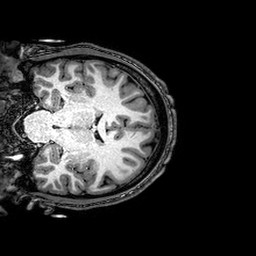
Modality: T1w
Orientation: coronal
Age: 24
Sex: male